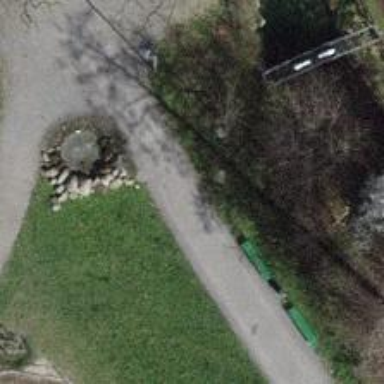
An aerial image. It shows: Bench.